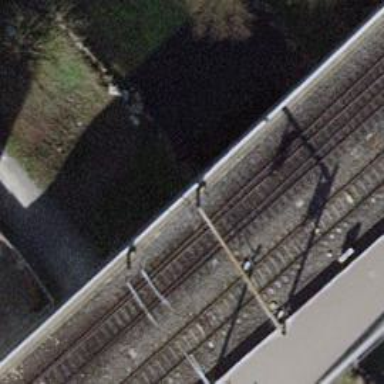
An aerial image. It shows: Railway signal.